Chest X-ray:
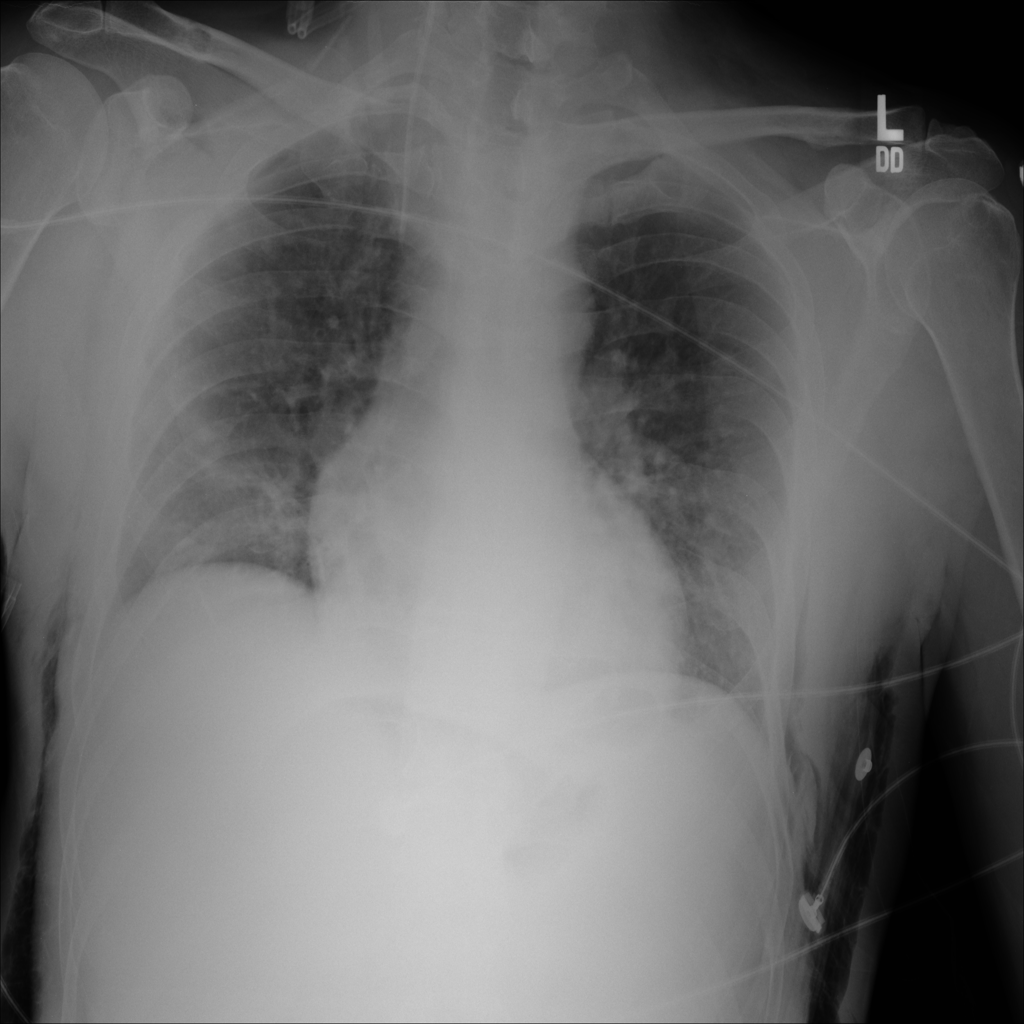
Findings: Effusion, Consolidation, Cardiomegaly
No abnormal finding: no